Question: I'm trying to change a value inside localstorage. This item is the status of a checkbox. I want, everytime that a checkbox is checked to set the value to true or false of that checkbox. I tried many ways until I realized that there is no way you can change a value without using JSON.
To add the value I use:
'''
localStorage.setItem("status-" + i, $status.is(":checked"));
'''
and to delete I use:
'''
var parentId = $this.parent().attr('id');
localStorage.removeItem("'" + parentId + "'");
'''
Now to change the value I tried:
'''
$itemList.delegate("#status-" + i, 'click', function(e) {
var $this = $(this);
var parentId = this.parent().attr('id');
if ($this.is(":checked")) {
localStorage.setItem("'" + parentId + "'".val("fdgsdagf"));
// Note that alert here works.
}
});
'''
This is how my local storage looks like:

I hope someone could help me. I've been working on it for few days...
Here is a fiddle for it: <URL>
Thanks alot
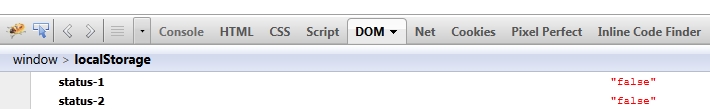
Answer: look at this: <URL> works well..
## changes http://jsfiddle.net/CC5Vw/7/ to http://jsfiddle.net/Rh4Au/6/
---
line 30:
'+ "<div class='checkbox'><input type='checkbox' class='test' id='status-" +''i''+ "'></div>"'
'i' chaged to 'j' because i is the length and j is the iterator.
---
insertion after line 34:
'''
var tempasd = orderList[j].split("-")[1];
if(localStorage.getItem("status-"+tempasd) == "true") {
$("#status-"+j).get(0).checked = true
}
else {
$("#status-"+j).get(0).checked = false
}
}
'''
The code loads the data from 'localStorage' and check in the checked checkboxes.
The 'tempasd' is a temporary variable store the current ID num of the checkbox (because they not always come ascending.
---
changes from line 99 to 117:
'''
// ON STATUS CLICK
console.log('i=',i,' j=',j, 'k=',k);
$itemList.delegate("#status-" + i, 'click', function(e) { // ON CLICK
var $this = $(this);
var parentId = $this.attr('id');
if ($this.is(":checked")) {
console.log('set ', parentId, 'to foo');
localStorage.setItem(parentId, 'foo');
// localStorage.setItem("'" + parentId + "'".val("fdgsdagf"));
// localStorage.setItem($this.parent().attr('checked', true));
// window.location = "http://mail.aol.com"
}
});
'''
to
'''
// ON STATUS CLICK
console.log('i=',i,' j=',j, 'k=',k);
var tempxx;
for(tempxx = 0;tempxx < j; tempxx++) {
$itemList.delegate("#status-" + tempxx, 'click', function(e) { // ON CLICK
var $this = $(this);
var parentId = $this.parent().parent().attr('id').split("-")[1];
console.log('set ', parentId, 'to foo');
localStorage.setItem("status-"+parentId, $this.is(":checked"));
// localStorage.setItem("'" + parentId + "'".val("fdgsdagf"));
// localStorage.setItem($this.parent().attr('checked', true));
// window.location = "http://mail.aol.com"
});
}
'''
i need the loop because it needs to delegate an event to each checkbox, and also the event must set the 'localStorage' to 'false' when it gets unchecked.
btw the '.parent().parent()' is unnecesarry now because i fixed at line 30.